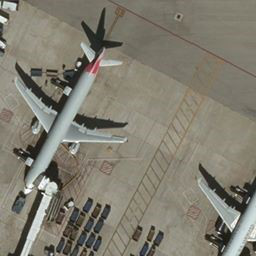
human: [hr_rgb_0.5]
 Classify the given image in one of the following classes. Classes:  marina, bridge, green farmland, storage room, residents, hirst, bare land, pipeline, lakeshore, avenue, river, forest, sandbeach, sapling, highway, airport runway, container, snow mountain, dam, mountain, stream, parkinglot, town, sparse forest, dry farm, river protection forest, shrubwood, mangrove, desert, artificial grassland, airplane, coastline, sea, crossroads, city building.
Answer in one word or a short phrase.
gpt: airplane